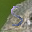
Label: 5